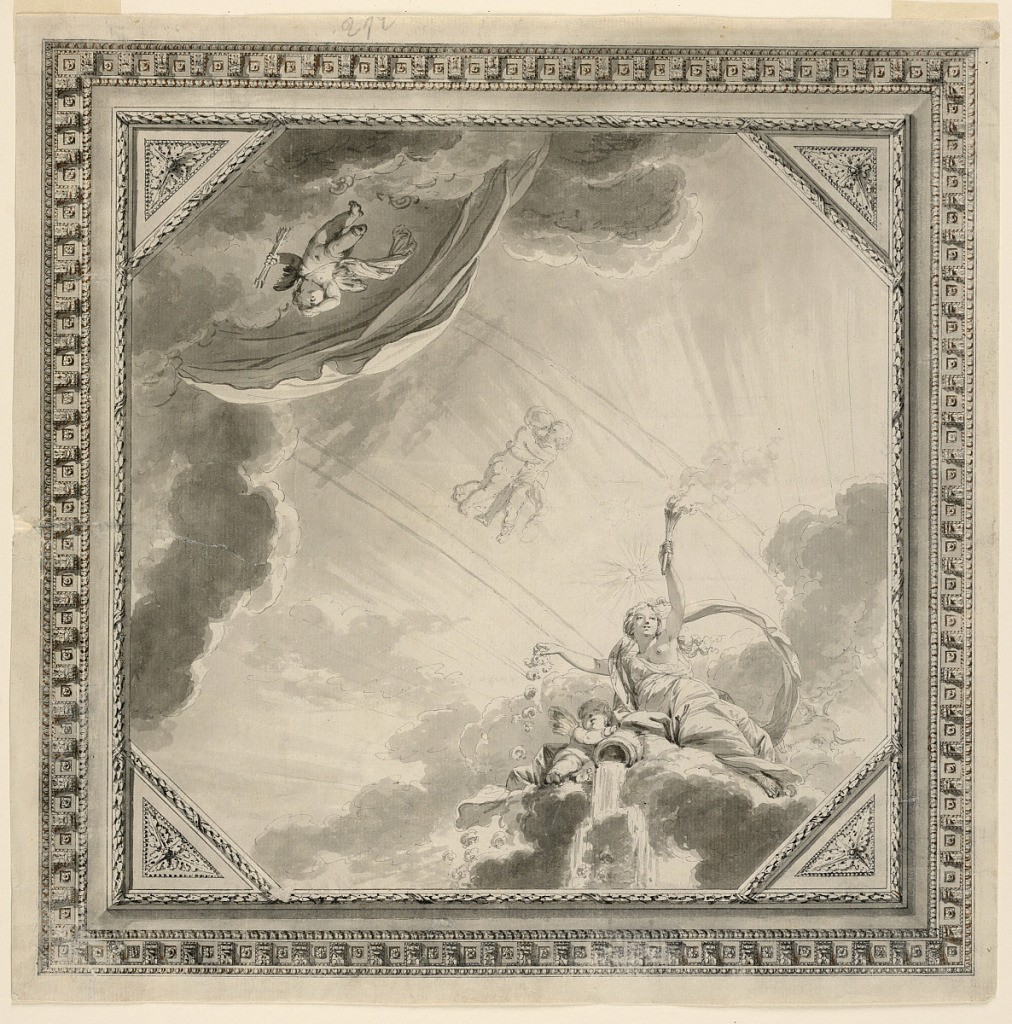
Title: Design for a Ceiling
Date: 1780-1795
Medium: Pen and Chinese ink, graphite on paper
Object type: Drawing
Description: The zodiac with the twins are at the center of the composition. In the right corner, Auora and a puti are seated on clouds with an overflowing urn.